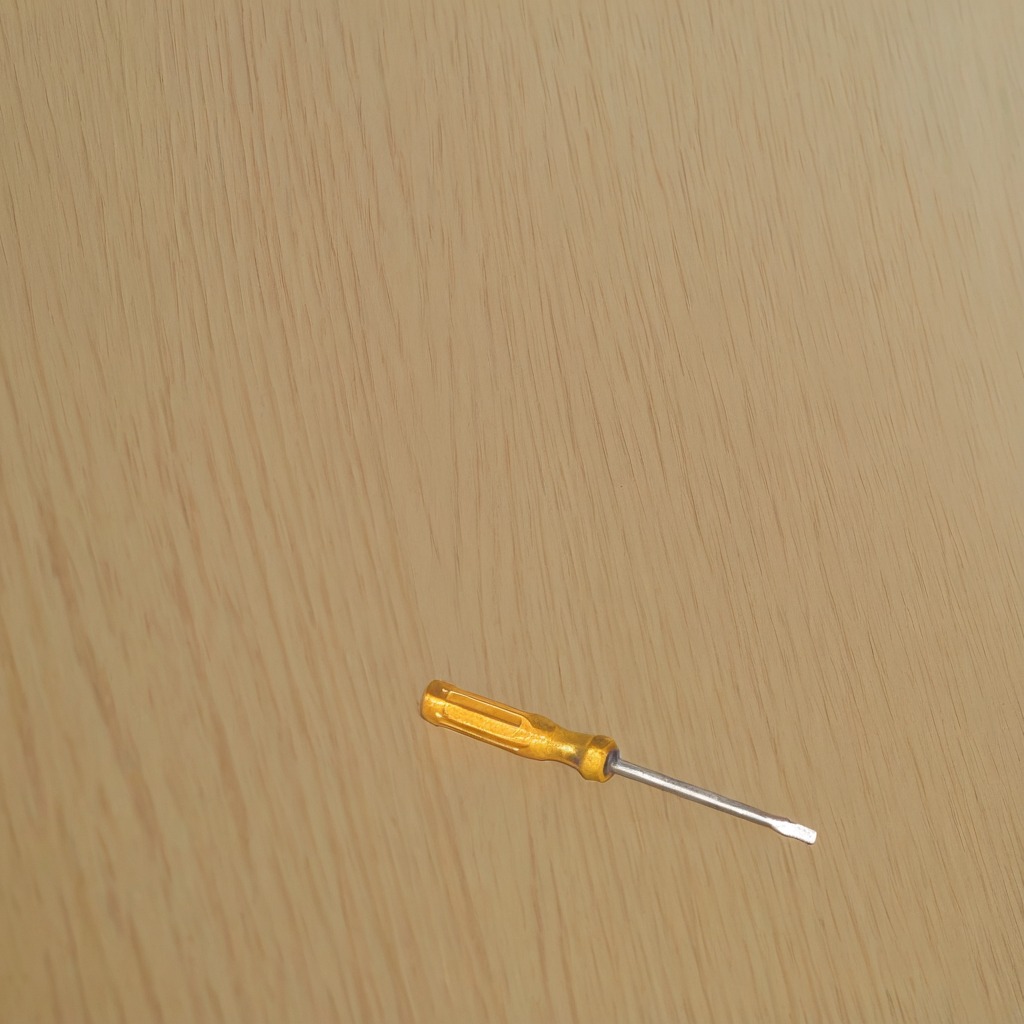
A screwdriver lies on a plywood surface in a paint workshop lit by afternoon window light.